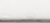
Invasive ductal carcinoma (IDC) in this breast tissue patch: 0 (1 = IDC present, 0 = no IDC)